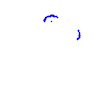
Particle: proton